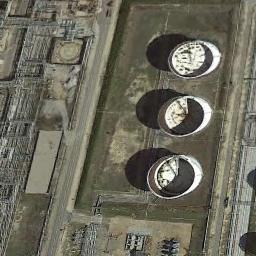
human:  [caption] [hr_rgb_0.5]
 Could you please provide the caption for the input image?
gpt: Here are two white storage tanks of the same size .

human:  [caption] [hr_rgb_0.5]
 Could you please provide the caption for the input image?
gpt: The storage tanks are surrounded by grass .

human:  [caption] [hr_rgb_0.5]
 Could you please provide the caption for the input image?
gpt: There are three storage tanks on the bare land .

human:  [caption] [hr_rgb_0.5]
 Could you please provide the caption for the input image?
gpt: There are several neatly arranged large oil storage tanks in the factory, And there are large lawns in the factory .

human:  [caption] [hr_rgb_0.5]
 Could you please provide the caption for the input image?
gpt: There are three storage tanks of the same size .